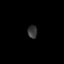
Tissue: lung
Cell type: T cells
Senescence score: 0.2151
Nuclear area (px): 115
Mean DAPI intensity: 55.6